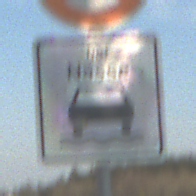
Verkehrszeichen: BeiNaesse
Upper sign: Geschwindigkeit110
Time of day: MorningAfternoon
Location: Outdoor (Nature)
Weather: PartlyCloudy
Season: NotSpecified
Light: Natural